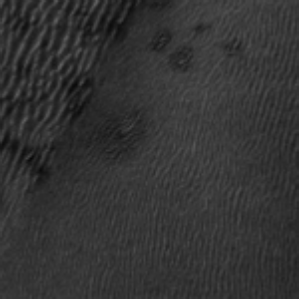
Label: frost